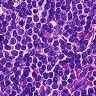
Metastatic tissue present: no